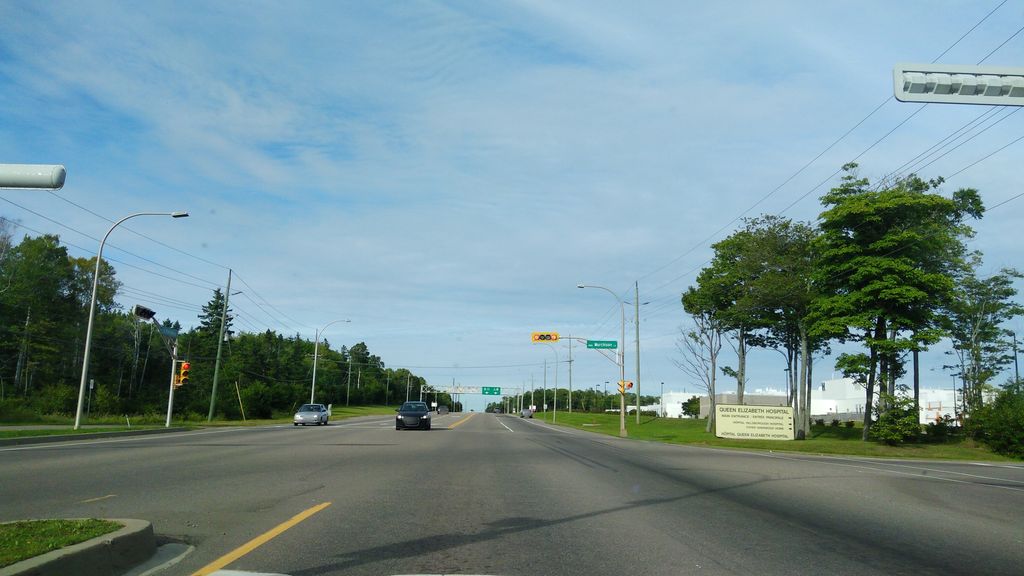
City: charlottetown